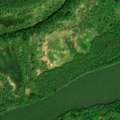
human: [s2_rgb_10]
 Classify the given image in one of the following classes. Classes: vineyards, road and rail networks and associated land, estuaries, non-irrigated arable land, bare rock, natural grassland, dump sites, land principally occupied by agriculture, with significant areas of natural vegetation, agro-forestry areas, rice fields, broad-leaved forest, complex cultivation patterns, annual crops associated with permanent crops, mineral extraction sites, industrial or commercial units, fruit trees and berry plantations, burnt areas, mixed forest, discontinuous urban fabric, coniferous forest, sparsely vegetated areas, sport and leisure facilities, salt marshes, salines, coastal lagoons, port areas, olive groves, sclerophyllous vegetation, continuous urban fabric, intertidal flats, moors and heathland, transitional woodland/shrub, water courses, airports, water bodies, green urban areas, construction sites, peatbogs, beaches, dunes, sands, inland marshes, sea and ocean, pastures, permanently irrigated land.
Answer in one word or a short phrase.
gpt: broad-leaved forest, transitional woodland/shrub, inland marshes, water courses